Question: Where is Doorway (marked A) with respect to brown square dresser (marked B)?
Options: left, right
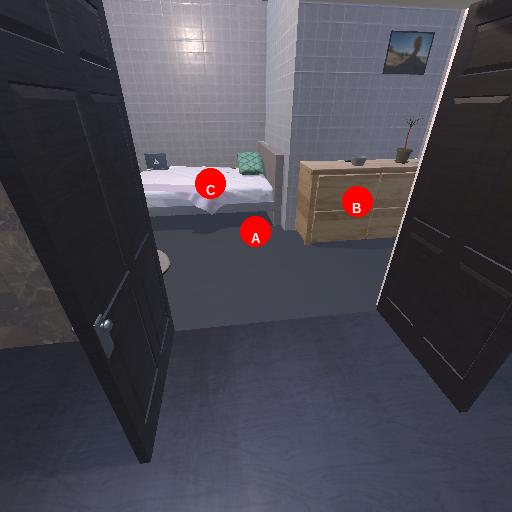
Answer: left